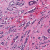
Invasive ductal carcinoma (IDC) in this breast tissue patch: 1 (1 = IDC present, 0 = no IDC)